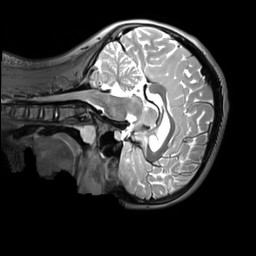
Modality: T2w
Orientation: sagittal
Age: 12
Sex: female
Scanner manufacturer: siemens
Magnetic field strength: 3 T
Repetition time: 3.2 s
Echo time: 0.408 s